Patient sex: M
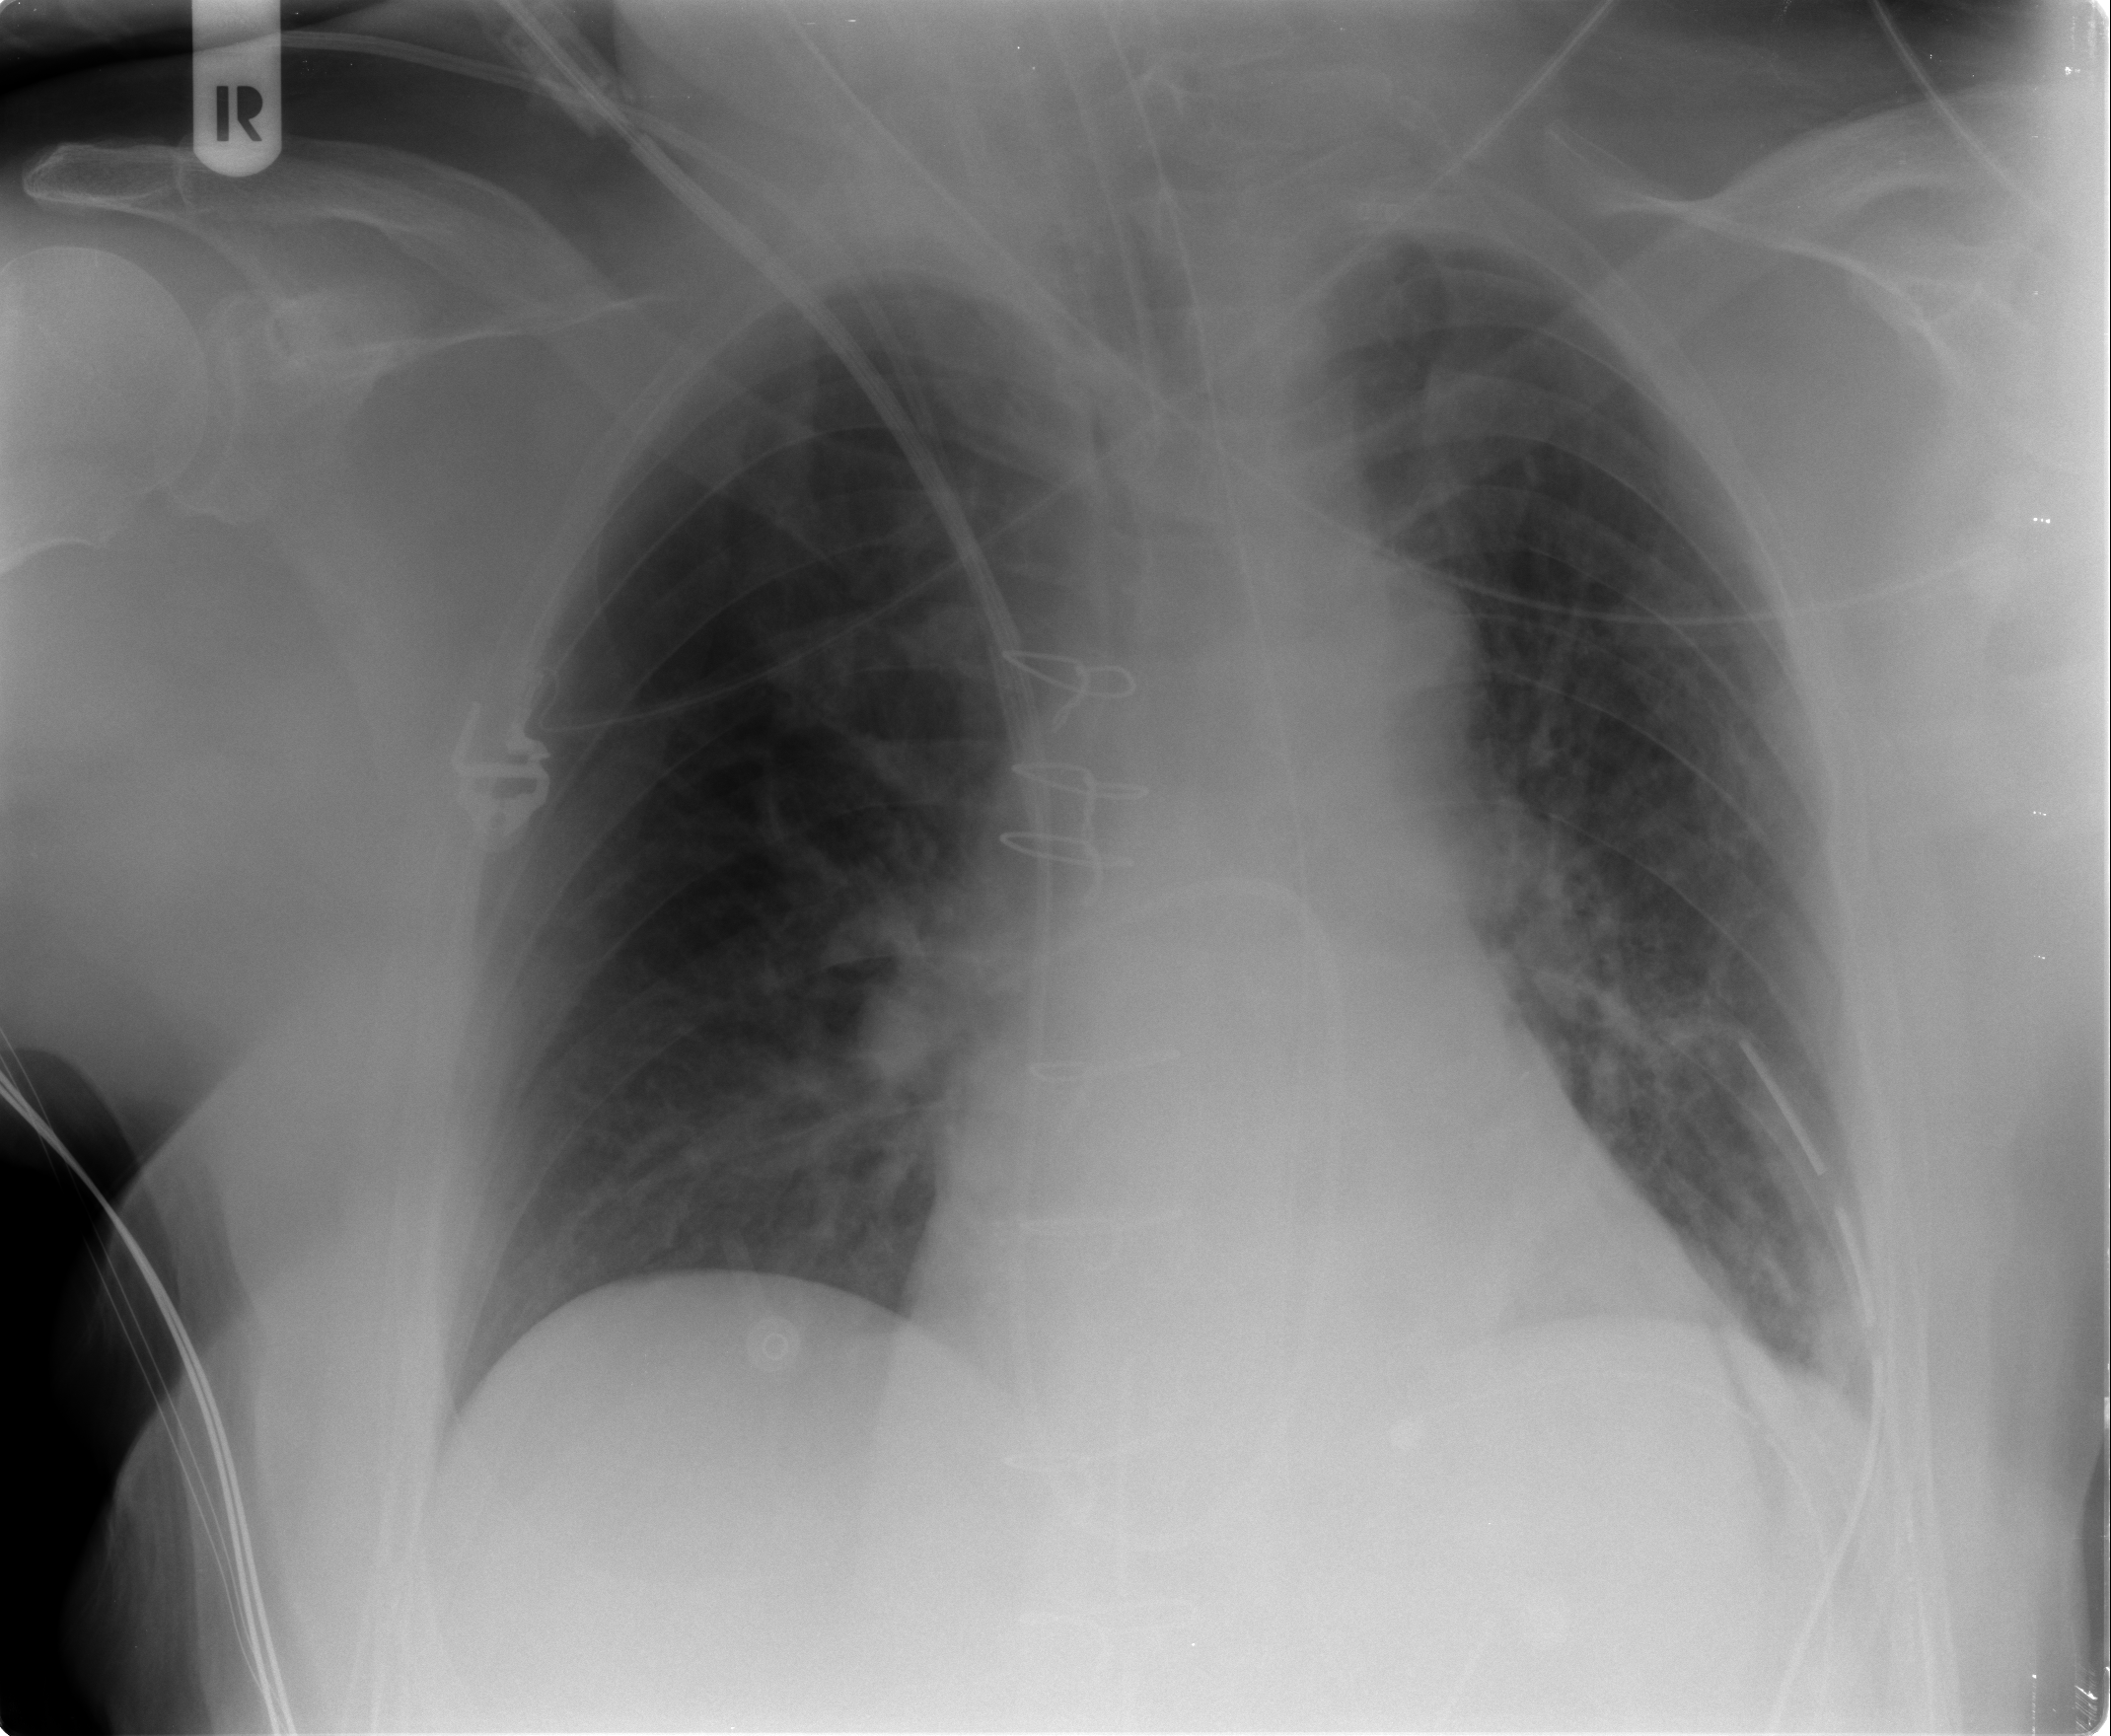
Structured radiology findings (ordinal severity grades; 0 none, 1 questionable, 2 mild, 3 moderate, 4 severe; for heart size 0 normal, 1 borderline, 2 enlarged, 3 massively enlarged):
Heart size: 2
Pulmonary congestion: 2
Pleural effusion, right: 0
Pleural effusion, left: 0
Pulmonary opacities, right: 0
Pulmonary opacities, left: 0
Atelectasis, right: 0
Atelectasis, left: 2